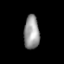
Tissue: lung
Cell type: Others
Senescence score: 0.2278
Nuclear area (px): 511
Mean DAPI intensity: 150.491